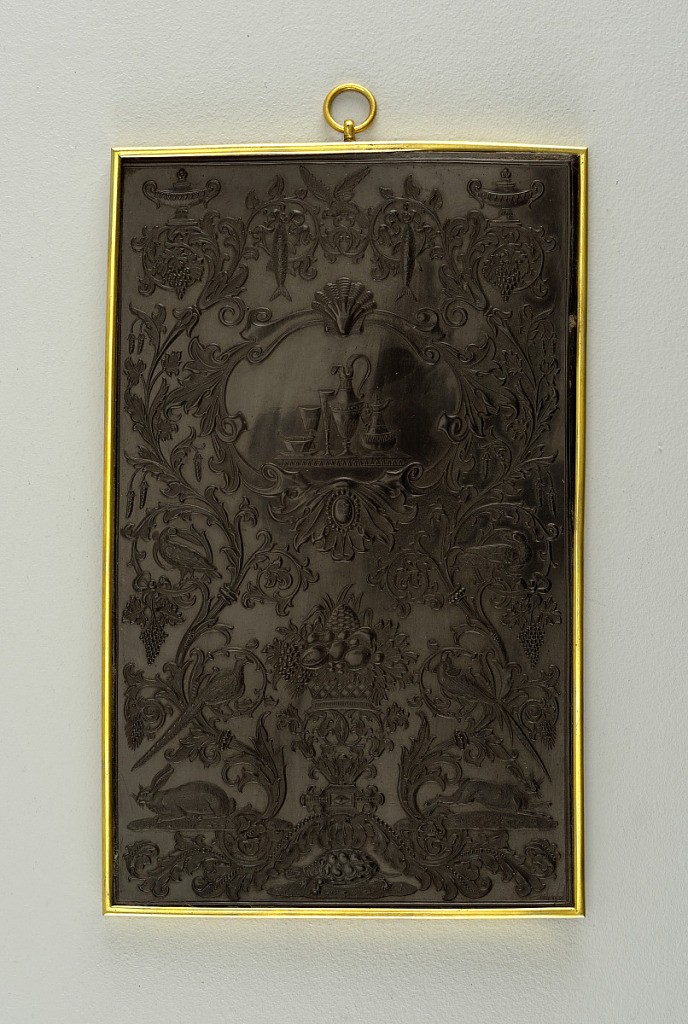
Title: Plaque
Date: late 18th century
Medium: tortoiseshell
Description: framed